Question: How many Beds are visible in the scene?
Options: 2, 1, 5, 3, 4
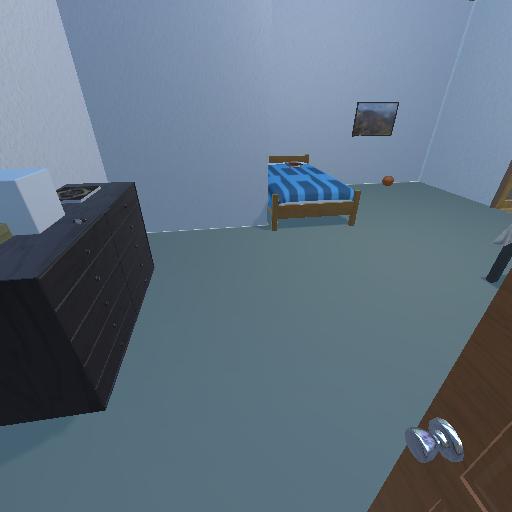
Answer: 2